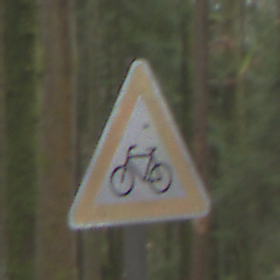
Verkehrszeichen: RadverkehrRechts
Umgebung: Outdoor, Nature
Tageszeit: Midday
Wetter: Overcast
Licht: Natural
Jahreszeit: NotSpecified
Kontrast: LowContrast